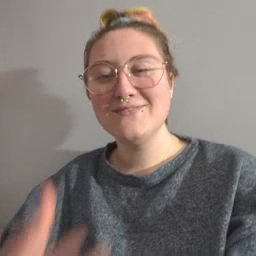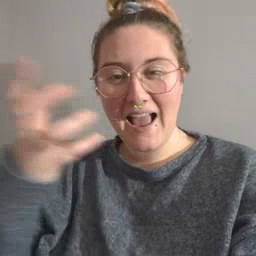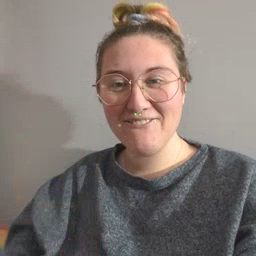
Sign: giraffe